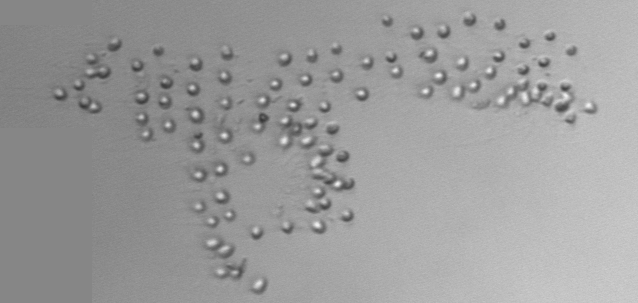
Label: Parvicorbicula_socialis